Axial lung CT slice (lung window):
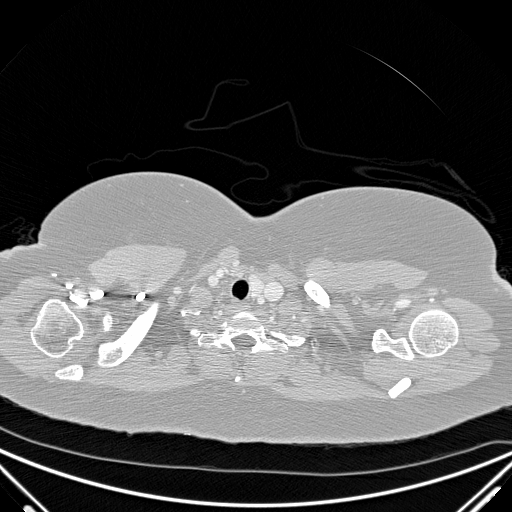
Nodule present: no